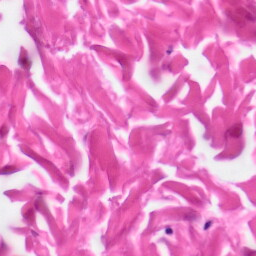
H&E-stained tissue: Skin